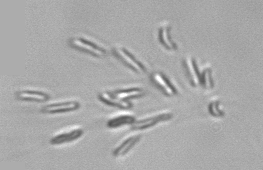
Label: Dinobryon